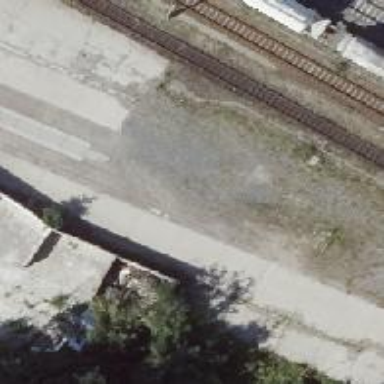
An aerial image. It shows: Abandoned railway.